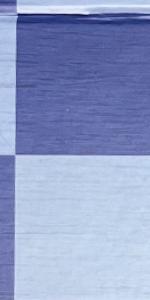
Label: Empty